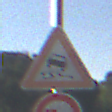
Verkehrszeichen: SchleuderOderRutschgefahr
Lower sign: UeberholverbotKraftfahrzeuge
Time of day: MorningAfternoon
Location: Outdoor (Nature)
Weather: PartlyCloudy
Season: NotSpecified
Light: Natural